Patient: sex M, age 66
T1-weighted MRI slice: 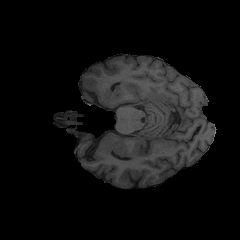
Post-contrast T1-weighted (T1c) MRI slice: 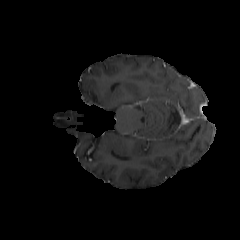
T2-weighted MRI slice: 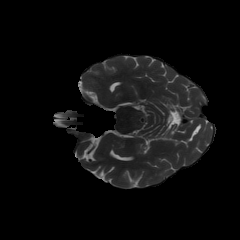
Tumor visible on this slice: no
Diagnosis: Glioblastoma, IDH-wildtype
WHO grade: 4